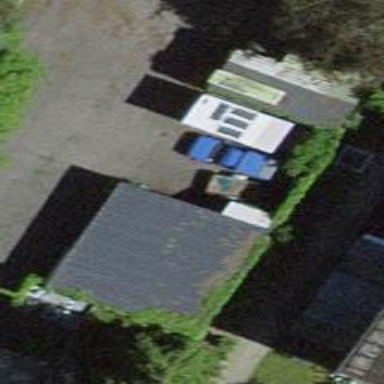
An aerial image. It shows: Garage.